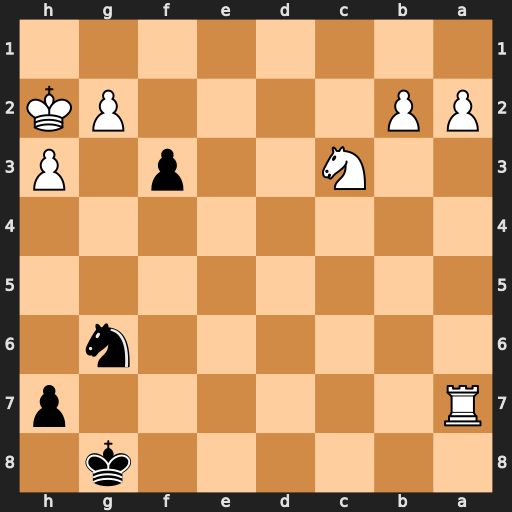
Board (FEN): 6k1/R6p/6n1/8/8/2N2p1P/PP4PK/8
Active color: b
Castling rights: -
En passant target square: -
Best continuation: f2 Nd5 f1=Q